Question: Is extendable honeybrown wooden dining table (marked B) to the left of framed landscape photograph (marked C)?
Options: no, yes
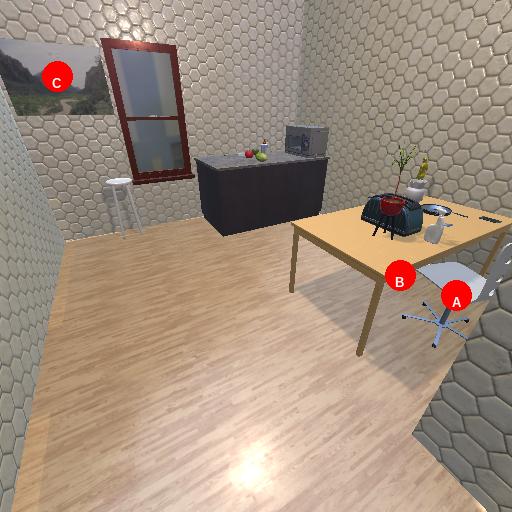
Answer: no